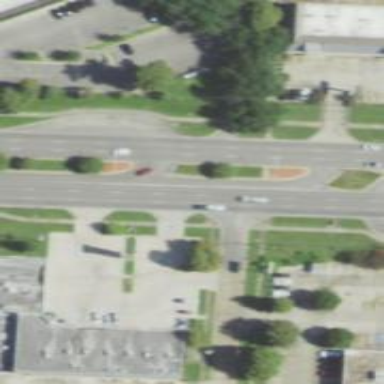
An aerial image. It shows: Asphalt road with primary link designation.